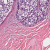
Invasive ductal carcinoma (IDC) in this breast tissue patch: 0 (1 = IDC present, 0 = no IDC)